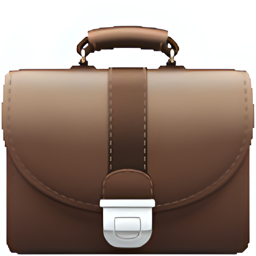
Name: briefcase
Emoji: 💼
Group: Objects
Sub-group: office